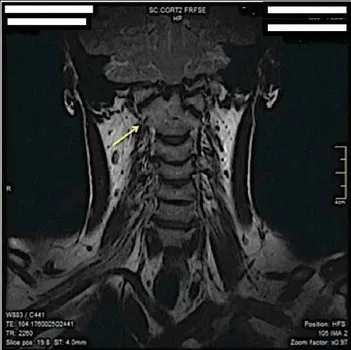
Coronal T2-weighted MRI. The MRI showing the cranial-cervical malformation with a subtotal fusion of the atlas with the occipital bone.
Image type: radiology (mri)